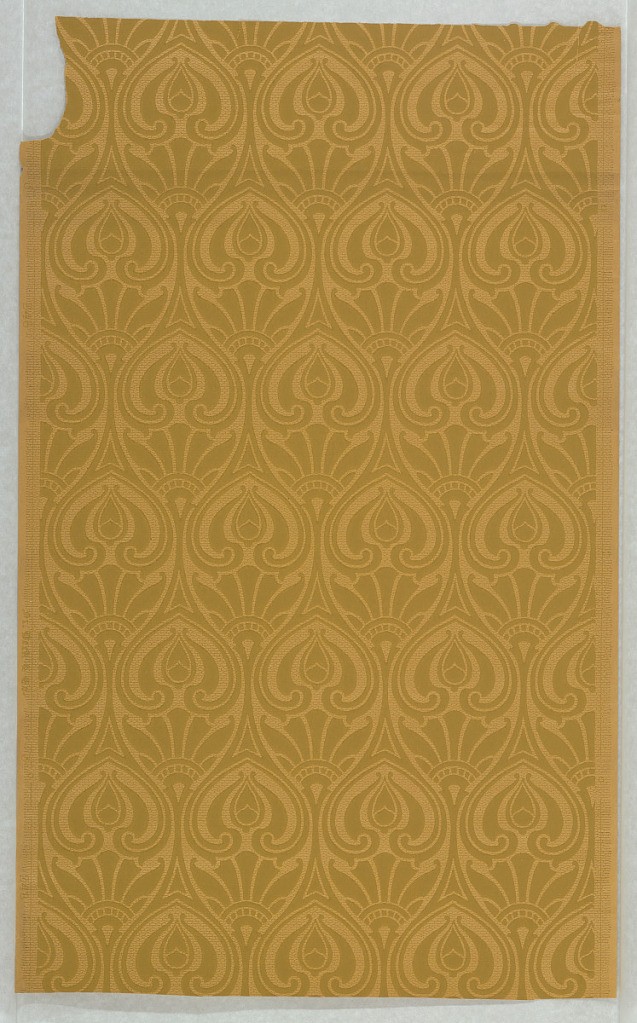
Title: Sidewall
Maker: Frederick Beck & Co., 1860
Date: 1875–1900
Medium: Machine-printed
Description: Stylized art nouveau foliate pattern in ochre on lighter shade of mustard- colored paper, ungrounded.